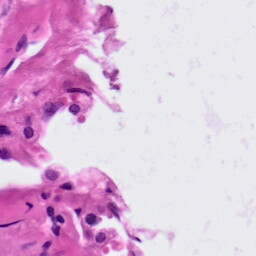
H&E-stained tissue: Lung